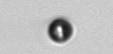
Label: bead